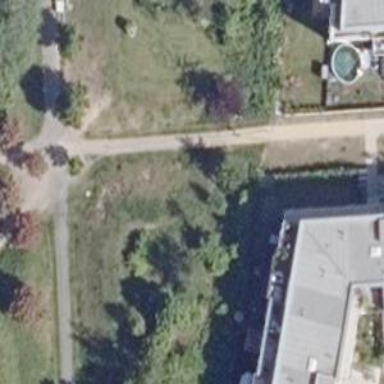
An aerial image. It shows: Footway.